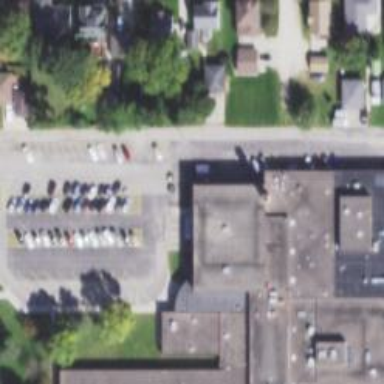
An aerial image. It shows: Asphalt driveway designated for school.